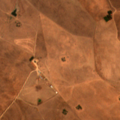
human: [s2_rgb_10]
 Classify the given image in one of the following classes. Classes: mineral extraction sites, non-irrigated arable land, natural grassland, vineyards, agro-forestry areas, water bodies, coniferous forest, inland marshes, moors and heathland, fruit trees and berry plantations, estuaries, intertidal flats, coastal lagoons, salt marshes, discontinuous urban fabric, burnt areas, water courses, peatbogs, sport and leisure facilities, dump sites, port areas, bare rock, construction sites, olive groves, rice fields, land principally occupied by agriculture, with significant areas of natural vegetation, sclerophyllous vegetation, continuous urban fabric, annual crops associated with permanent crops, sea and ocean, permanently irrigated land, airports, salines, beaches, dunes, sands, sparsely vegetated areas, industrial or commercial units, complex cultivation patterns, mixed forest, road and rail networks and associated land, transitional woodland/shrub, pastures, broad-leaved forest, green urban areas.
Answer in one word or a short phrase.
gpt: non-irrigated arable land